Question: How do you approach designing and implementing complex UI interaction animations?
(I'm not talking about specific languages and libraries like jQuery or UIKit, unless they force you into specific way of thinking about interdependent animations, which I'm interested in.)
Consider a deceptively "simple" task like designing and programming iOS home screen.

However, .
Just a few things I noticed about the interface:
- - - - - -
I'm sure there is .
## Continuous Animations vs Discrete Actions
In rough generalization, for each pair of '(animation, user_action)' in the same interface context you need to decide 'user_action''animation'.
In most cases, you can
- - - -
But then there may be several actions during the animation, and you have to decide which actions to discard, which to queue, and whether to execute all queued actions, or just the last one, when the animation is over.
If something is queued when animation finishes, and the animation is changed, you need to decide if queued actions still make sense, or need to be removed.
If this sounds too theoretical, : how do you deal with the user dragging an app downwards, waiting for rearrangement to begin, then immediately dragging the app back upwards and releasing it? How do you ensure the animation is smooth and believable in every possible case?
## Right Tools for the Job
I find myself unable to keep even half of the possible scenarios in the head. As expressiveness of the UI increases, .
My question, therefore, is as follows:
>
I'm interested both in finding effective ways of thinking about the problem, as well as means to solve it.
As an example, .
But can you design and implement an iOS-like drag-n-drop screen relying on events as the main abstraction?
How tangled does the code have to be to accurately represent all possible states of the UI? Would it be an event handler adding another event handler when some boolean variable is true to the function that sets it to false, unless yet another event handler ran before it?
"Have you never heard of classes?" you may wonder. Why, I have, but there is just too much state that these classes will want to share.
To sum up, I'm looking for (although probably language-or-framework-inspired) happening in sequence or at once, and .
(All of this considering I have to program animations itself--i.e., I do have access to a framework like jQuery or Core Animation that can 'animate(styles, callback)' the thing for me, and I can 'cancel' it.)
Data structures, design patterns, DSLs are all good if they help to the problem.
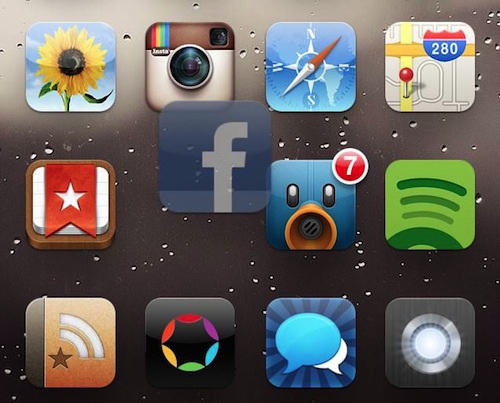
Answer: In the described problem, there is an implicit notion of . Animations are stateful, and therefore any composition of them is just as stateful, and arguably even more so.
One way to think about states and actions would be <URL>.
Read <URL> explaining how to apply FSM to implement a custom tooltip in JavaScript:

This example may seem slightly convoluted but does illustrate the point: finite-state machine force you to think .
Because IBM's article forbids usage of its <URL> that uses FSM to implement a drop-down menu widget.
Ben writes:
> I've seen the way that Finite State Machines can take a large, complex tasks and break it down into smaller, much more manageable states. I've even tried to apply this kind of mentality to <URL> widget.
Here's a slightly stripped down version of his code:
'''
var inDefault = {
description: "I am the state in which only the menu header appears.",
setup: function() {
dom.menu.mouseenter(inHover.gotoState);
},
teardown: function() {
dom.menu.unbind("mouseenter");
}
};
var inHover = {
description: "I am the state in which the user has moused-over the header of the menu, but the menu has now shown yet.",
setup: function() {
dom.menu.addClass("menuInHover");
dom.menu.mouseleave(inDefault.gotoState);
dom.header.click(
function(event) {
event.preventDefault();
gotoState(inActive);
}
);
},
teardown: function() {
dom.menu.removeClass("menuInHover");
dom.menu.unbind("mouseleave");
dom.header.unbind("click");
}
};
var inActive = {
description: "I am the state in which the user has clicked on the menu and the menu items have been shown. At this point, menu items can be clicked for fun and profit.",
setup: function() {
dom.menu.addClass("menuInActive");
dom.stage.mousedown(
function(event) {
var target = $(event.target);
if (!target.closest("div.menu").length) {
gotoState(inDefault);
}
}
);
dom.header.click(
function(event) {
event.preventDefault();
gotoState(inHover);
}
);
dom.items.delegate(
"li.item",
"click",
function(event) {
console.log(
"Clicked:",
$.trim($(this).text())
);
}
);
},
teardown: function() {
dom.menu.removeClass("menuInActive");
dom.stage.unbind("mousedown", inDefault.gotoState);
dom.header.unbind("click");
dom.items.undelegate("li.item", "click");
}
};
'''
Note that
The biggest advantage FSMs give in solving this problem is they .
While each animation may contribute to the state of encompassing system, your system can never be in two states at once or no states at all, and debugging becomes almost trivial because you always get to see what state the system (or each subsystem) in, given your state design makes sense.
Also, by forcing you into designing states explicitly, using FSMs rules out the possibility that you don't think of a particular combination of state/actions. There is no "undefined behavior" because every transition is explicit and is part of your FSM design.
---
If you've read this far, you might be interested in <URL> for several years now.
This is a different approach, where, while keeping the system stateful, you allow several (even opposite) animations to be active at the same time. This can give you <URL> but it's an interesting concept.
The main idea is to avoid defining animation as something going from absolute value A to absolute value B, and instead define animations as relative to their final value (each animation going from -Delta to 0). This allows you to combine several animations seamlessly by summing their relative values at each point of time, and avoid spikes caused by reversals or cancellations:
<URL>
<URL>
For barebone framework-agnostic example of additive animations, check out <URL>.
---
If you've read this far, you must be really interested in animations! Currently, I'm intrigued by <URL> approach. It proposes to express animations as lazy sequences of states. This opens up a lot of possibilities such as expressing infinite animations, gradually adding and removing transforms from animations, et cetera.
If you want to read one article on animation, I suggest this be <URL> by Cheng Lou.